Question: I'm trying to start an emulator, but I keep getting the error 'Failed to allocate memory: 8'.
There are some solutions to this problem, setting the RAM from 1024 to 512, but when I even set it to 8 it still crashes with this error!
What should I do?
Screenshot of the settings:

Here the error message Windows gives of the crashed emulator-arm.exe:
'''
Problem signature:
Problem Event Name: APPCRASH
Application Name: emulator-arm.exe
Application Version: 0.0.0.0
Application Timestamp: 4fe779fb
Fault Module Name: emulator-arm.exe
Fault Module Version: 0.0.0.0
Fault Module Timestamp: 4fe779fb
Exception Code: 40000015
Exception Offset: 0014428e
OS Version: 6.1.7600.2.0.0.768.3
Locale ID: 1043
Additional Information 1: ea2b
Additional Information 2: ea2b4716fbf9f89aacc15214fb1537bb
Additional Information 3: 8d2f
Additional Information 4: 8d2f162ccf8522e475fc4fbe036a6efa
'''
The last time I checked and the emulator worked was before updating to ADT 20 and before deleting all old AVD's.
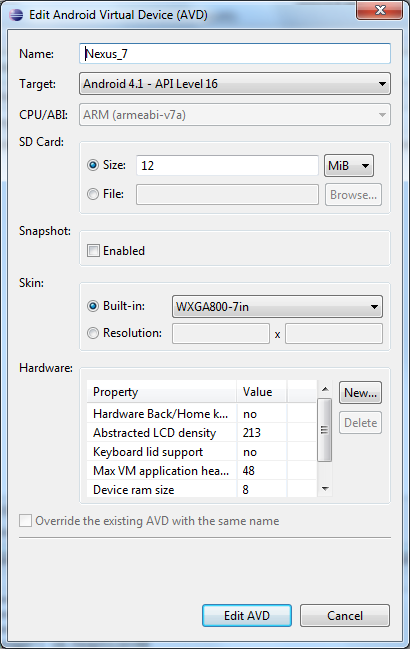
Answer: I've had problems like this. The only way to fix it was to set it to either 256, 512 or 1024. I have no idea why it won't work with any random value.